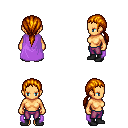
a pixel art fantasy rpg character, female body template, human, tanned skin, lavender cape, magenta pants, dark blonde ponytail hairstyle, black shoes, four views (front, back, left, right), 2x2 character sprite sheet, small pixel art, hard edges, no anti-aliasing